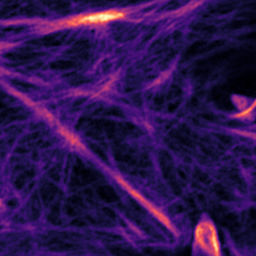
Label: Super-resolution F-actin image